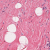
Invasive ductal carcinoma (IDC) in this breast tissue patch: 0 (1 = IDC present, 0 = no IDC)